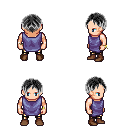
a pixel art fantasy rpg character, male body template, human, light skin, chain tabard jacket, gold greaves, gray parted hairstyle, bracelets, brown shoes, four views (front, back, left, right), 2x2 character sprite sheet, small pixel art, hard edges, no anti-aliasing